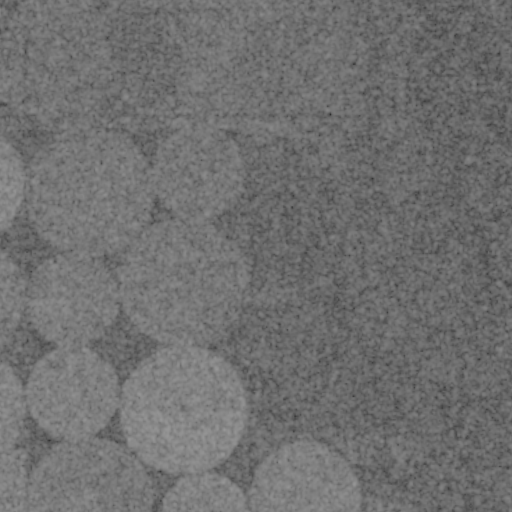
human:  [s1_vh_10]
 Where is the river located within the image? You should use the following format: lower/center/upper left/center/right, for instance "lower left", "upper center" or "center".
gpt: The river is located in the lower right of the image.
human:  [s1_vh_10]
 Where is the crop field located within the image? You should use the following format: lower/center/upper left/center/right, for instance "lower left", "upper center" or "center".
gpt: There is no crop field in the image.

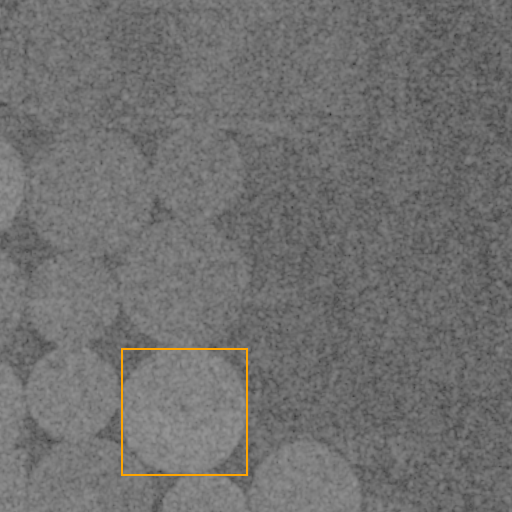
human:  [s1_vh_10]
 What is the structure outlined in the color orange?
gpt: The structure outlined in orange is a crop field.
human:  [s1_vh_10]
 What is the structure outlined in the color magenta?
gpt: There is no magenta outline.